Field crop: maize
Growth stage: 1
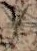
Species: salsola